Question: I have a registration form where each field have a validation message beside it, and the problem is there are some fields that has more than one validation message so their position will be a little bit away from its field like this:

so when I test the validation the (email required) message will be on the top of the field and the (wrong email form) message will be below. and my question is how can I put the three messages in the same position in the right of the field ?
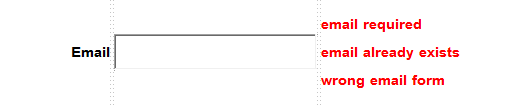
Answer: You can use a "Validation Summary"
Set your validators to Display=None
and then add the validation summary in the position you would like to display the validators messages:
'''
<asp:ValidationSummary id="valSummary" runat="server"
HeaderText="Review your input, the following errors occurred:"
ShowSummary="true" DisplayMode="List" />
'''
For more references check <URL>.